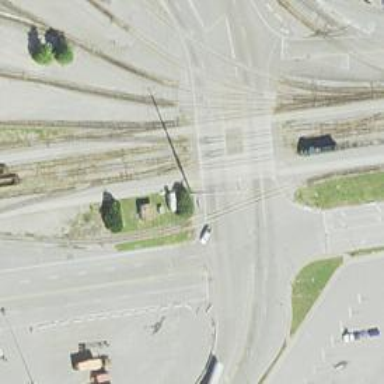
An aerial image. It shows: Railway level crossing.